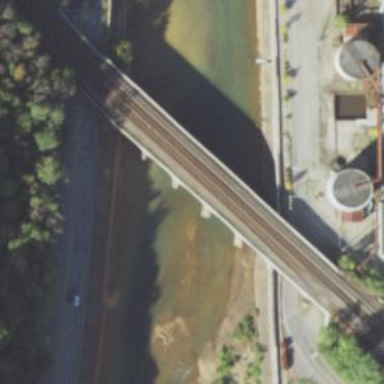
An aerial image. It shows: Man-made bridge.